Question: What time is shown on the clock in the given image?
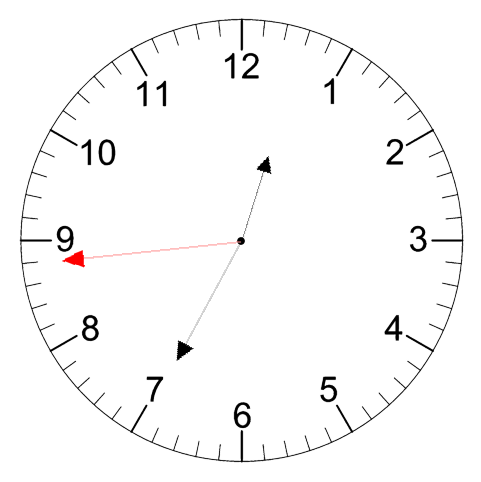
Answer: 12:34:44